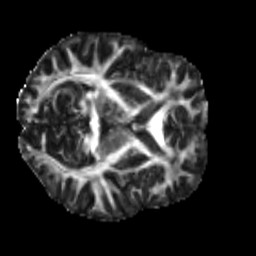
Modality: FA
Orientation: axial
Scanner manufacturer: siemens
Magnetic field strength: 3 T
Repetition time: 4 s
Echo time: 0.0594 s